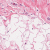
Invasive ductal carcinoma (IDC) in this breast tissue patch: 0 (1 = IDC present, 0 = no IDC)